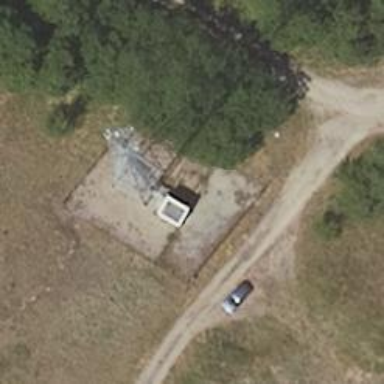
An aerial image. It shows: Communication tower.